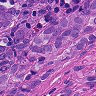
Metastatic tissue present: yes